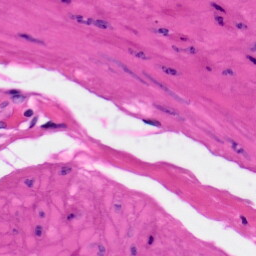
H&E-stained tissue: Skin